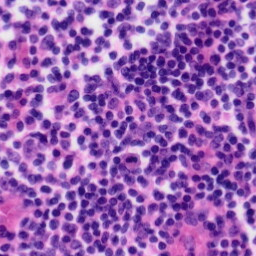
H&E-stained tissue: Tonsil